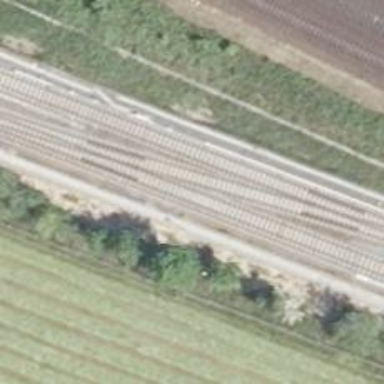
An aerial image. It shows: Railway signal.